Interaction volume radius: 5 \u00c5
Interaction volume height: 25 \u00c5
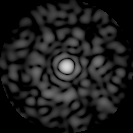
Disorder parameter: 0.8174